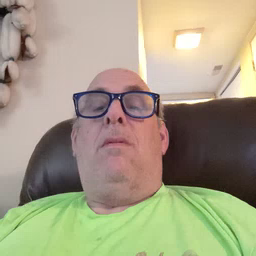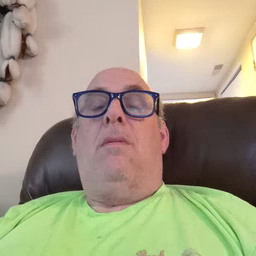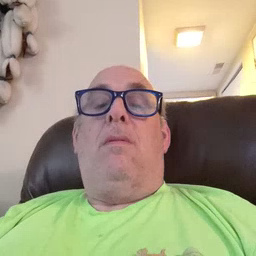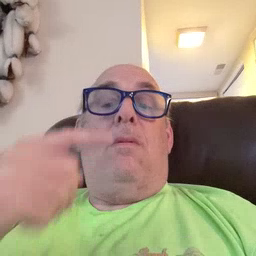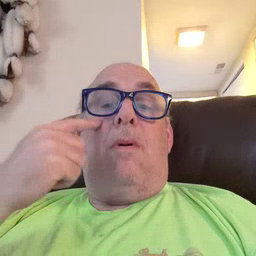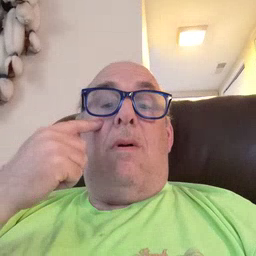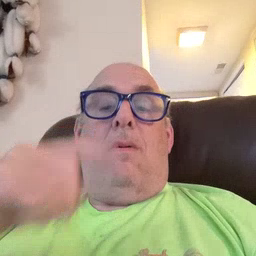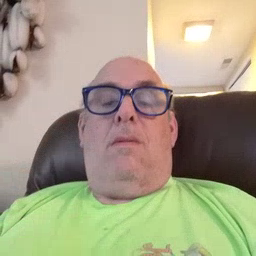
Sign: eye